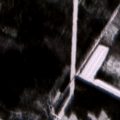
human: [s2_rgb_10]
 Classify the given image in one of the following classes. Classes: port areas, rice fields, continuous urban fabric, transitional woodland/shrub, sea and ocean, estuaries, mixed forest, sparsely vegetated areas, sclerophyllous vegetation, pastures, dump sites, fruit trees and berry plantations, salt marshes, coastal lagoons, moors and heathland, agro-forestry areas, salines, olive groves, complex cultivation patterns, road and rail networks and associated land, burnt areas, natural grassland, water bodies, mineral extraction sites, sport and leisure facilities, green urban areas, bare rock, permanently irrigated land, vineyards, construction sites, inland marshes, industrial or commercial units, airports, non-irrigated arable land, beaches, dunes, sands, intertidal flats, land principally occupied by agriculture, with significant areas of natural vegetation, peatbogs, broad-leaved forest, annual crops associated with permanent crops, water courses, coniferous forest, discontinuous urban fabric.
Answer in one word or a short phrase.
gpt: broad-leaved forest, coniferous forest, mixed forest, transitional woodland/shrub